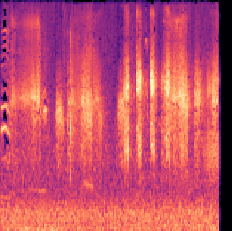
Sound class: Frog